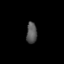
Tissue: lung
Cell type: Myeloid cells
Senescence score: 0.5652
Nuclear area (px): 215
Mean DAPI intensity: 87.949